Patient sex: F
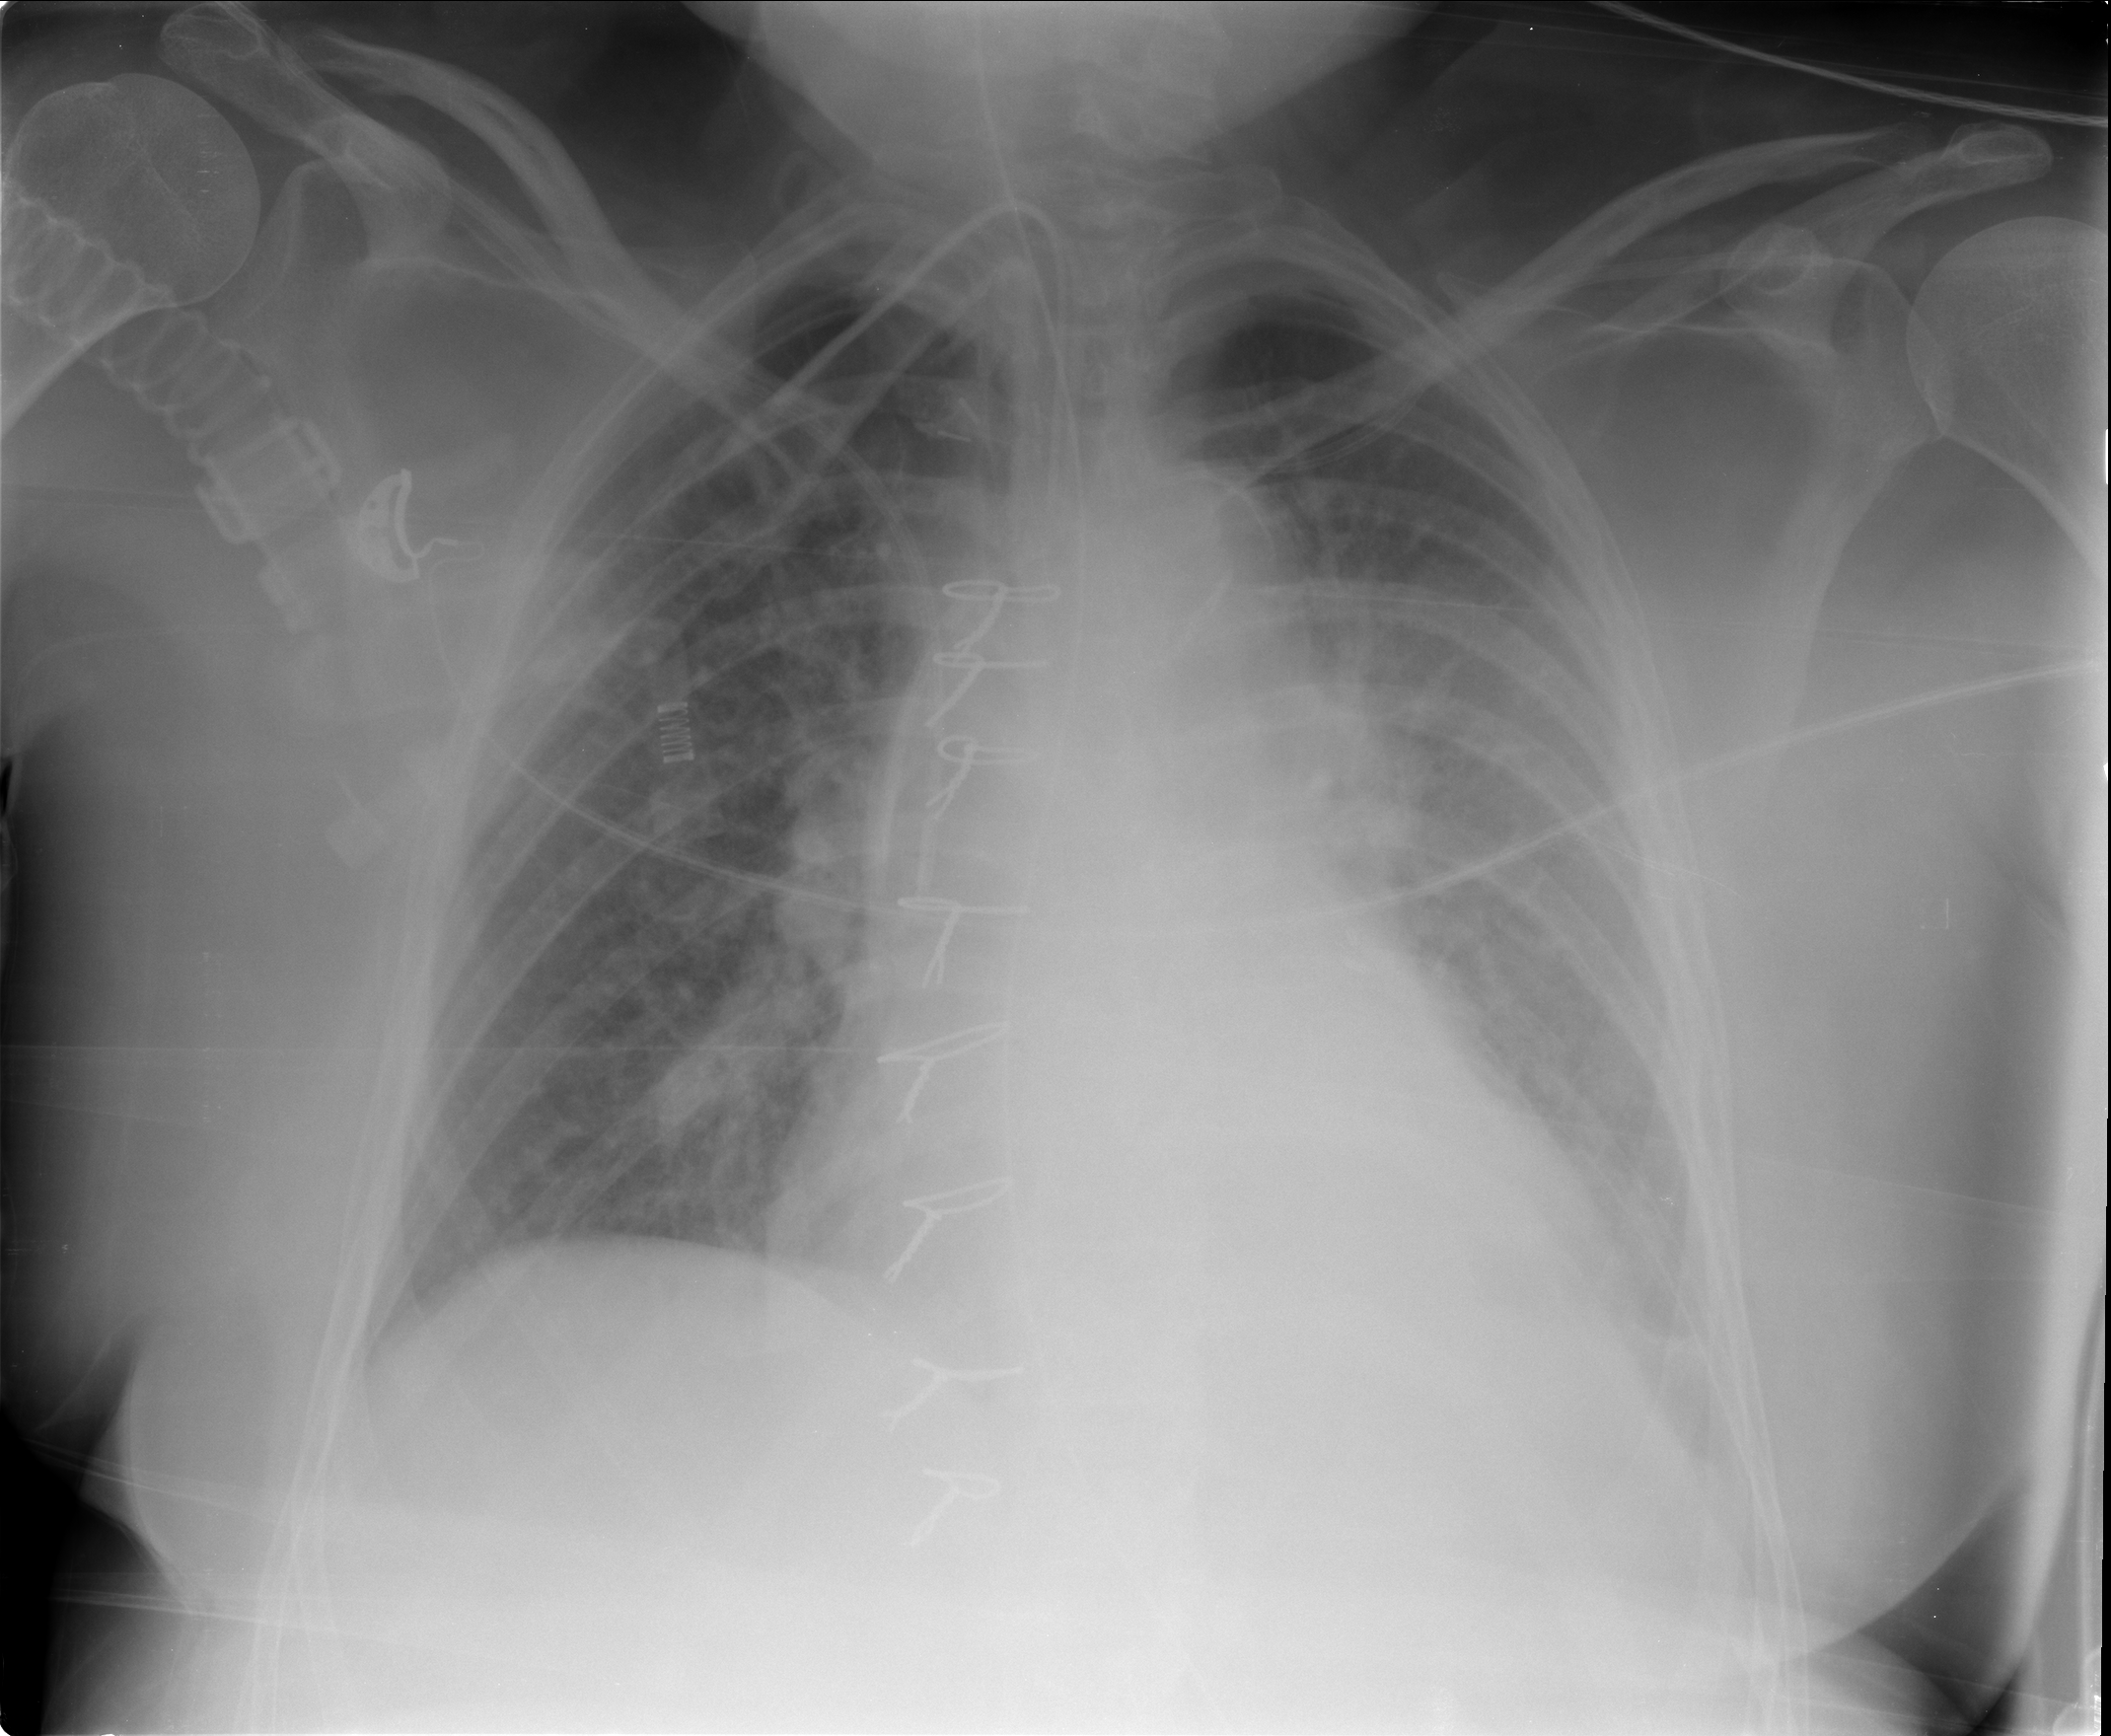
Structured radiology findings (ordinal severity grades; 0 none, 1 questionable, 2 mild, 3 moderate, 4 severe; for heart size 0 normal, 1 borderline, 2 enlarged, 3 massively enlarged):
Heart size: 0
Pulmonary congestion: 2
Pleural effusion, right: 0
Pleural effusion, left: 2
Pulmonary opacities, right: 0
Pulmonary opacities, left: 0
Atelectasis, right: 0
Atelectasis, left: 2